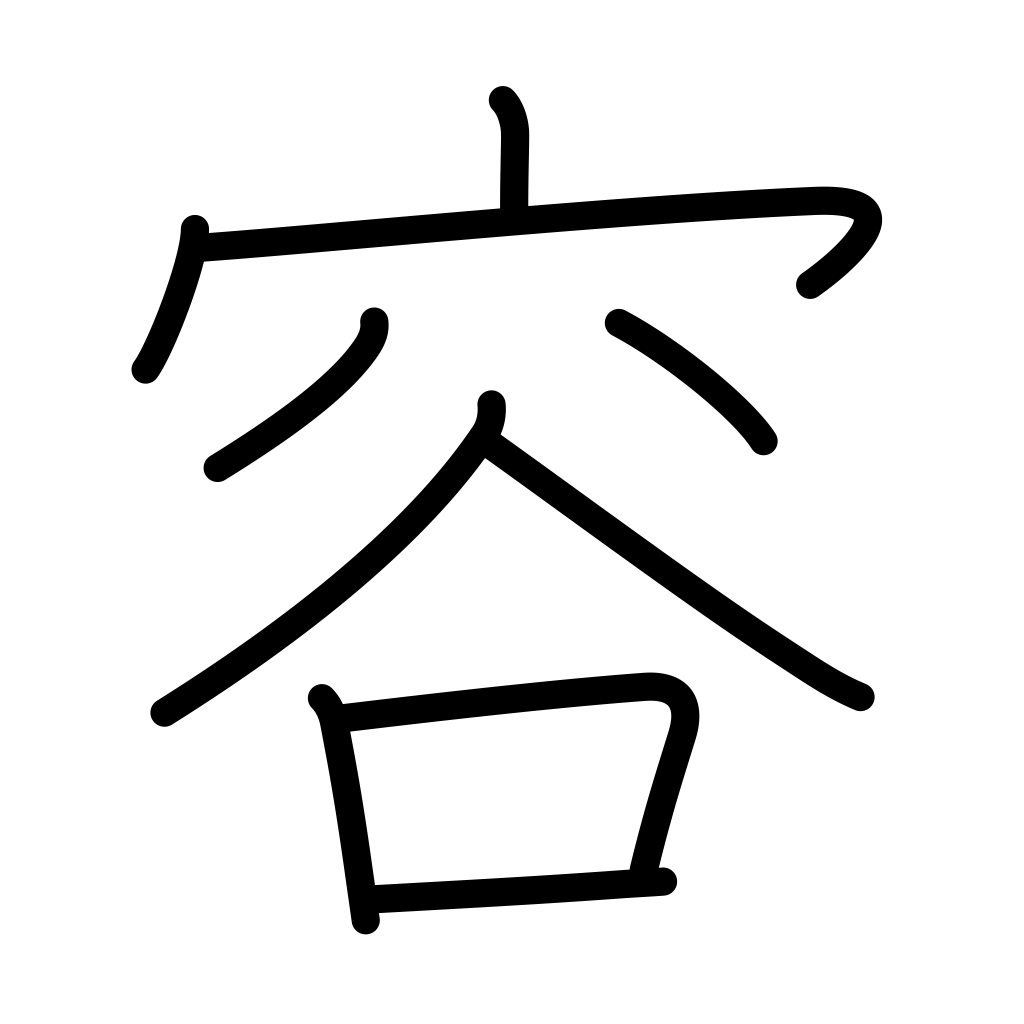
Meaning: contain, form, looks